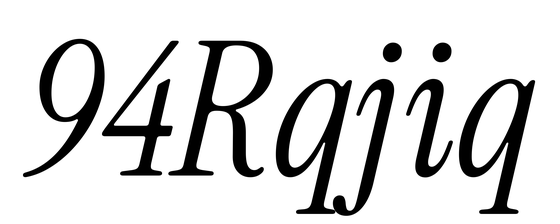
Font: InstrumentSerif-Italic